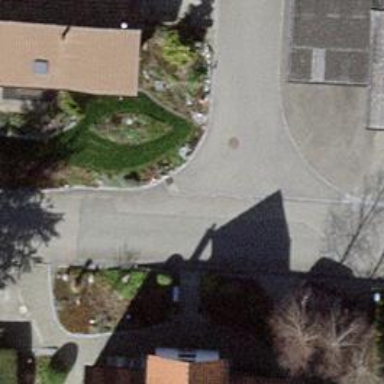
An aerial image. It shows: Smooth asphalt road in residential area.